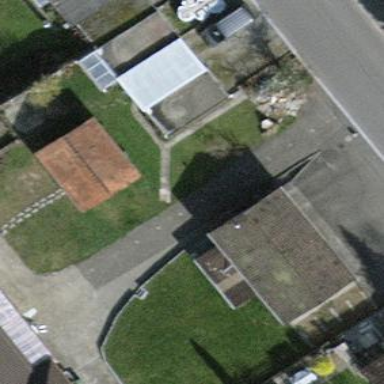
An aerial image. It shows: Garage building.